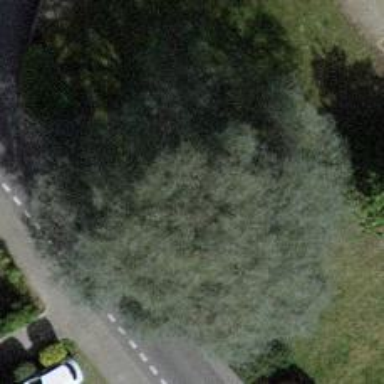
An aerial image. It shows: Evergreen tree with needle-leaved leaves.